Interaction volume radius: 5 \u00c5
Interaction volume height: 25 \u00c5
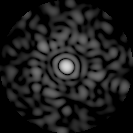
Disorder parameter: 0.844